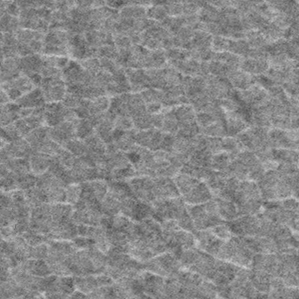
Label: frost